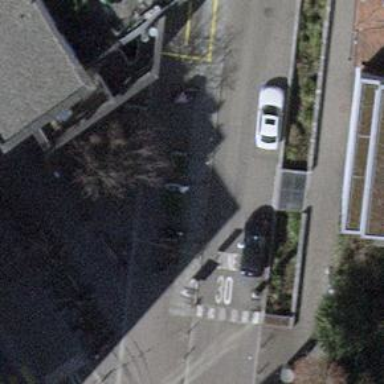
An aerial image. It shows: Bicycle parking area.